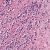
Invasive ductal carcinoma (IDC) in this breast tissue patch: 1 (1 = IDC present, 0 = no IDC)